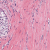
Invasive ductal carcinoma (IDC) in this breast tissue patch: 1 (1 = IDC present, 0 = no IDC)